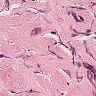
Metastatic tissue present: no